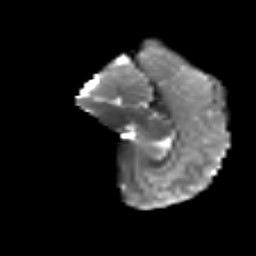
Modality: T2w
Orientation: sagittal
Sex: male
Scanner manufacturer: siemens
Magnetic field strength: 3 T
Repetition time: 5 s
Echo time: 0.071 s